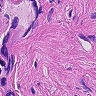
Metastatic tissue present: no